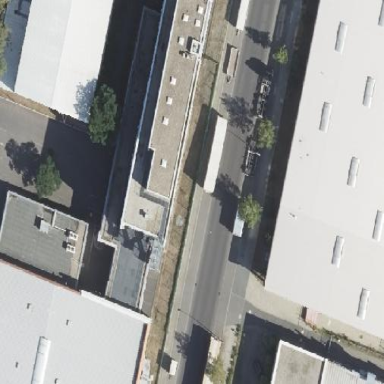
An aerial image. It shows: Commercial building.